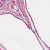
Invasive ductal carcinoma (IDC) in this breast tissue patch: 1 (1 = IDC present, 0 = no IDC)